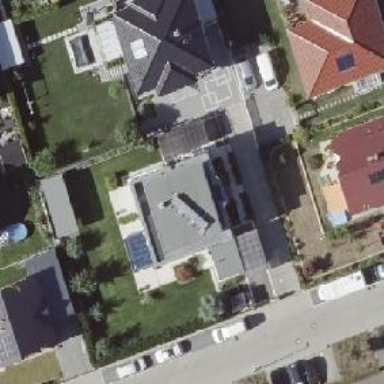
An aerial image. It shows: Simple house.